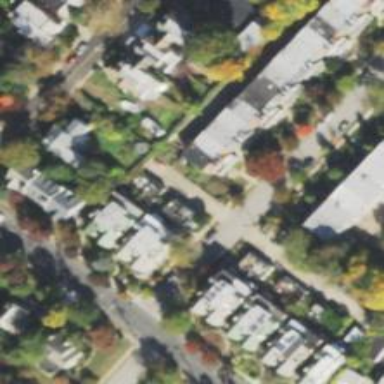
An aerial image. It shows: Alleyway designated as service road.